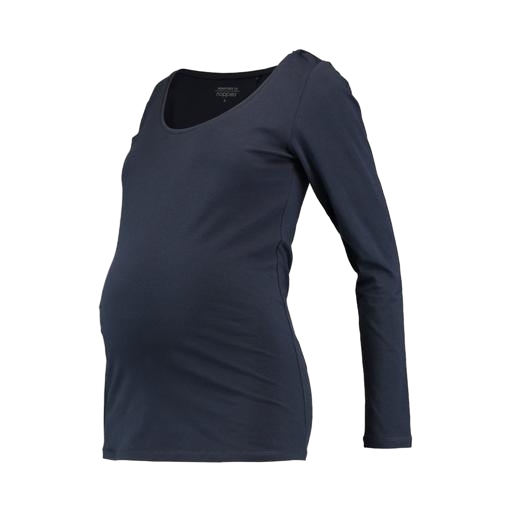
blue maternity/nursing top, blue maternity top embroidery, blue iconic women's long-sleeved t-shirt, white background